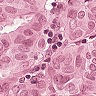
Metastatic tissue present: yes